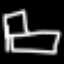
Label: bed